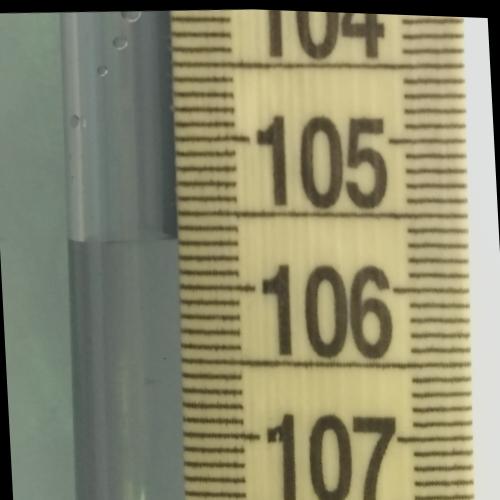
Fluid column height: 105.7 cm